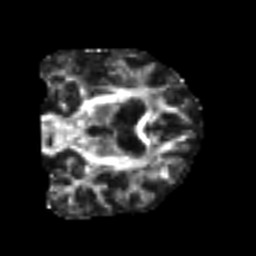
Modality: FA
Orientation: coronal
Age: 66
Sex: female
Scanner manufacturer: siemens
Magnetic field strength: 3 T
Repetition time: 4.999 s
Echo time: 0.07946 s